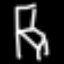
Label: chair